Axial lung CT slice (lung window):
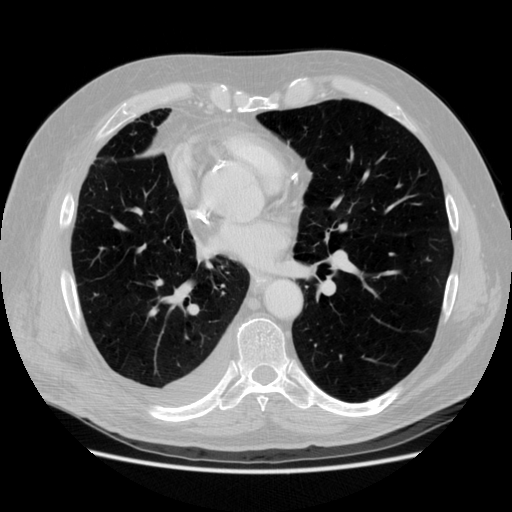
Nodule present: no